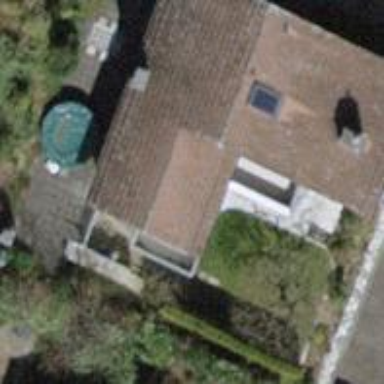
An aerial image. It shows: Building with tiled roof.